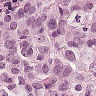
Metastatic tissue present: yes